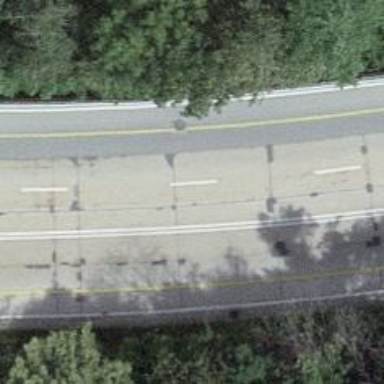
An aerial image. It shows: Primary highway with asphalt surface and designated lane for cyclists.